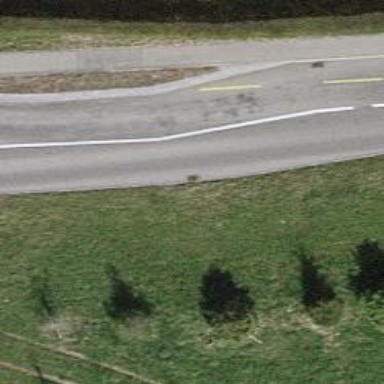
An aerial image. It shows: Chicane for traffic calming.